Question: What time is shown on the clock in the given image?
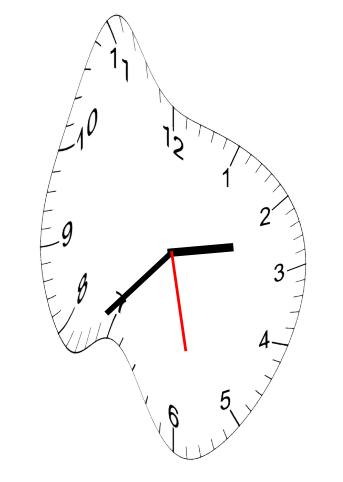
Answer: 02:37:28